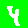
Digit: 4